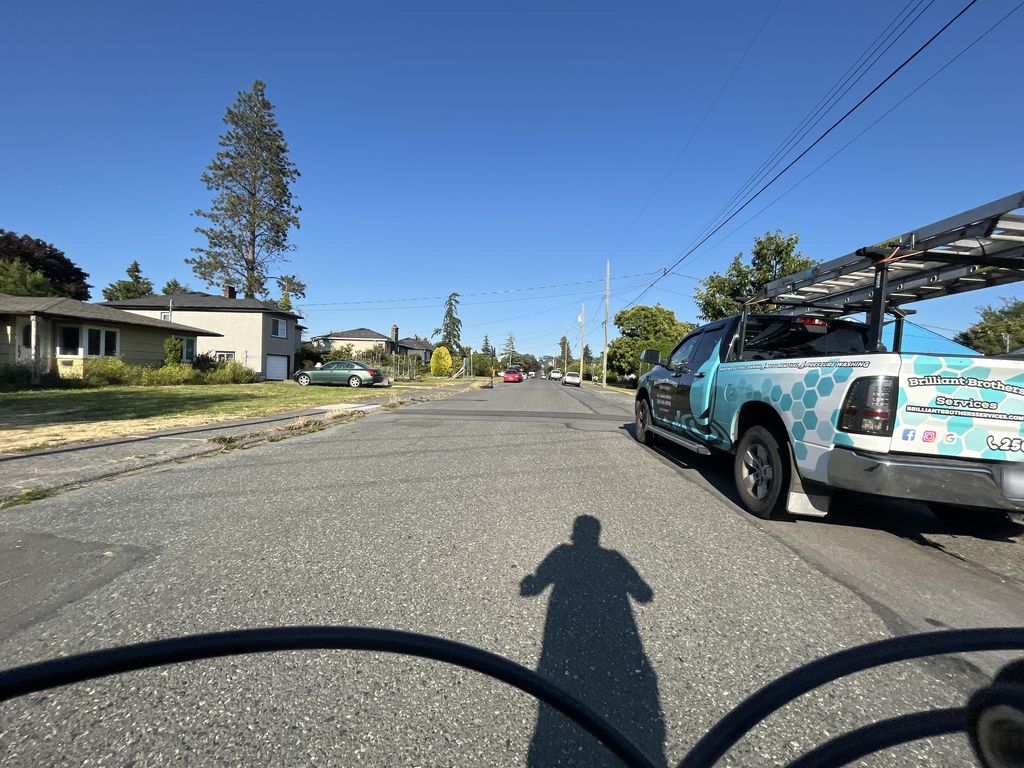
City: victoria